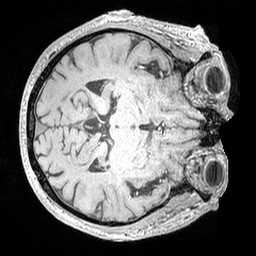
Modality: MP2RAGE
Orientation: axial
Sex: male
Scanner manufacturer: siemens
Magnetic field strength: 3 T
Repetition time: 5 s
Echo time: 0.00292 s